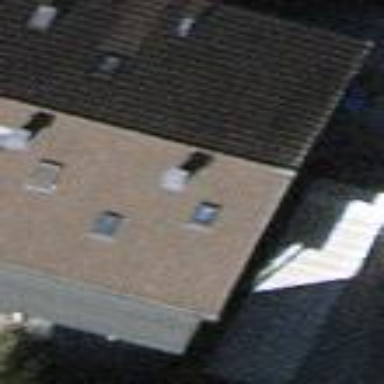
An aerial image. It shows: Terrace building.